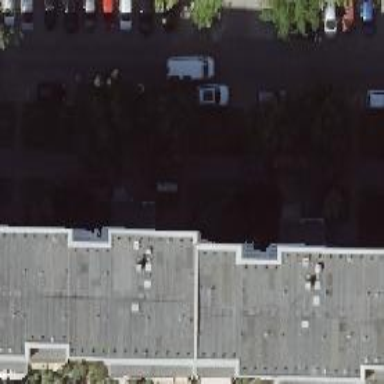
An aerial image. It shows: Sidewalk.